Aerial crown-view tile of a tropical tree (Barro Colorado Island, Panama), acquired 20250414:
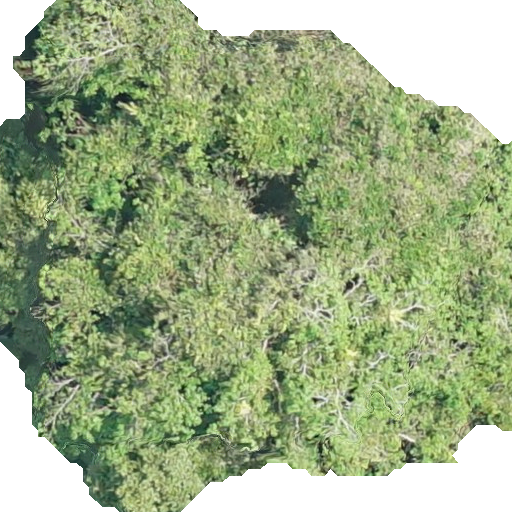
Species: Hura crepitans
GBIF accepted scientific name: Hura crepitans
Crown area: 361.14 m²